Field crop: tomato
Growth stage: 2
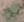
Species: solanum